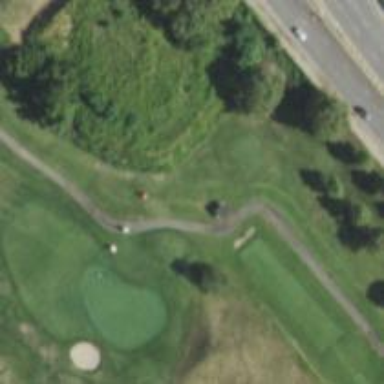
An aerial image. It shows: Path for both roads and golfers.